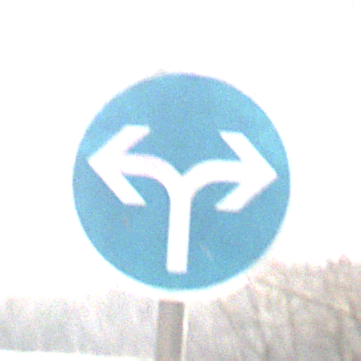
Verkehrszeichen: VorgeschriebeneFahrtrichtungRechtsOderLinks
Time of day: MorningAfternoon
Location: Outdoor (Nature)
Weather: Clear
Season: Winter
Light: Natural